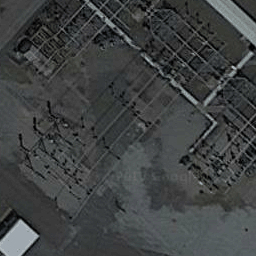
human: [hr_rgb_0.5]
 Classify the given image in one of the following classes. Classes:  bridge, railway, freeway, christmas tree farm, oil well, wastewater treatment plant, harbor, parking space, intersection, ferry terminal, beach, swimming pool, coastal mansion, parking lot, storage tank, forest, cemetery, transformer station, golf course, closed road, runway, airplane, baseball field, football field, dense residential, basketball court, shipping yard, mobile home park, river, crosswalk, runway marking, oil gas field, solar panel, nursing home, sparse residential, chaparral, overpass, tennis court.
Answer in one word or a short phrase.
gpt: transformer station